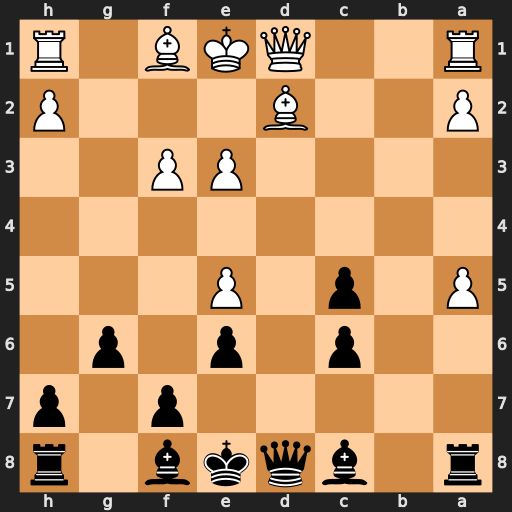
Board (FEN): r1bqkb1r/5p1p/2p1p1p1/P1p1P3/8/4PP2/P2B3P/R2QKB1R
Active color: b
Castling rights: KQkq
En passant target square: -
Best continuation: Qh4+ Ke2 Ba6#